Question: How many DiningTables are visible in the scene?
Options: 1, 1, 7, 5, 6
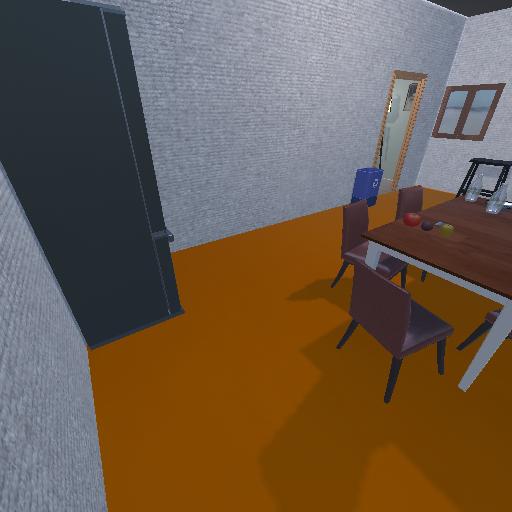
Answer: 1